Question: For some weird reason, my PyCharm loves to show unresolved errors everywhere.
But only with pypy. The source runs just fine, even PyCharm can run the code perfect.
But the red lines everywhere are really annoying.
:
Ps.: I tried the Invalidate cache method, but it didn't help.
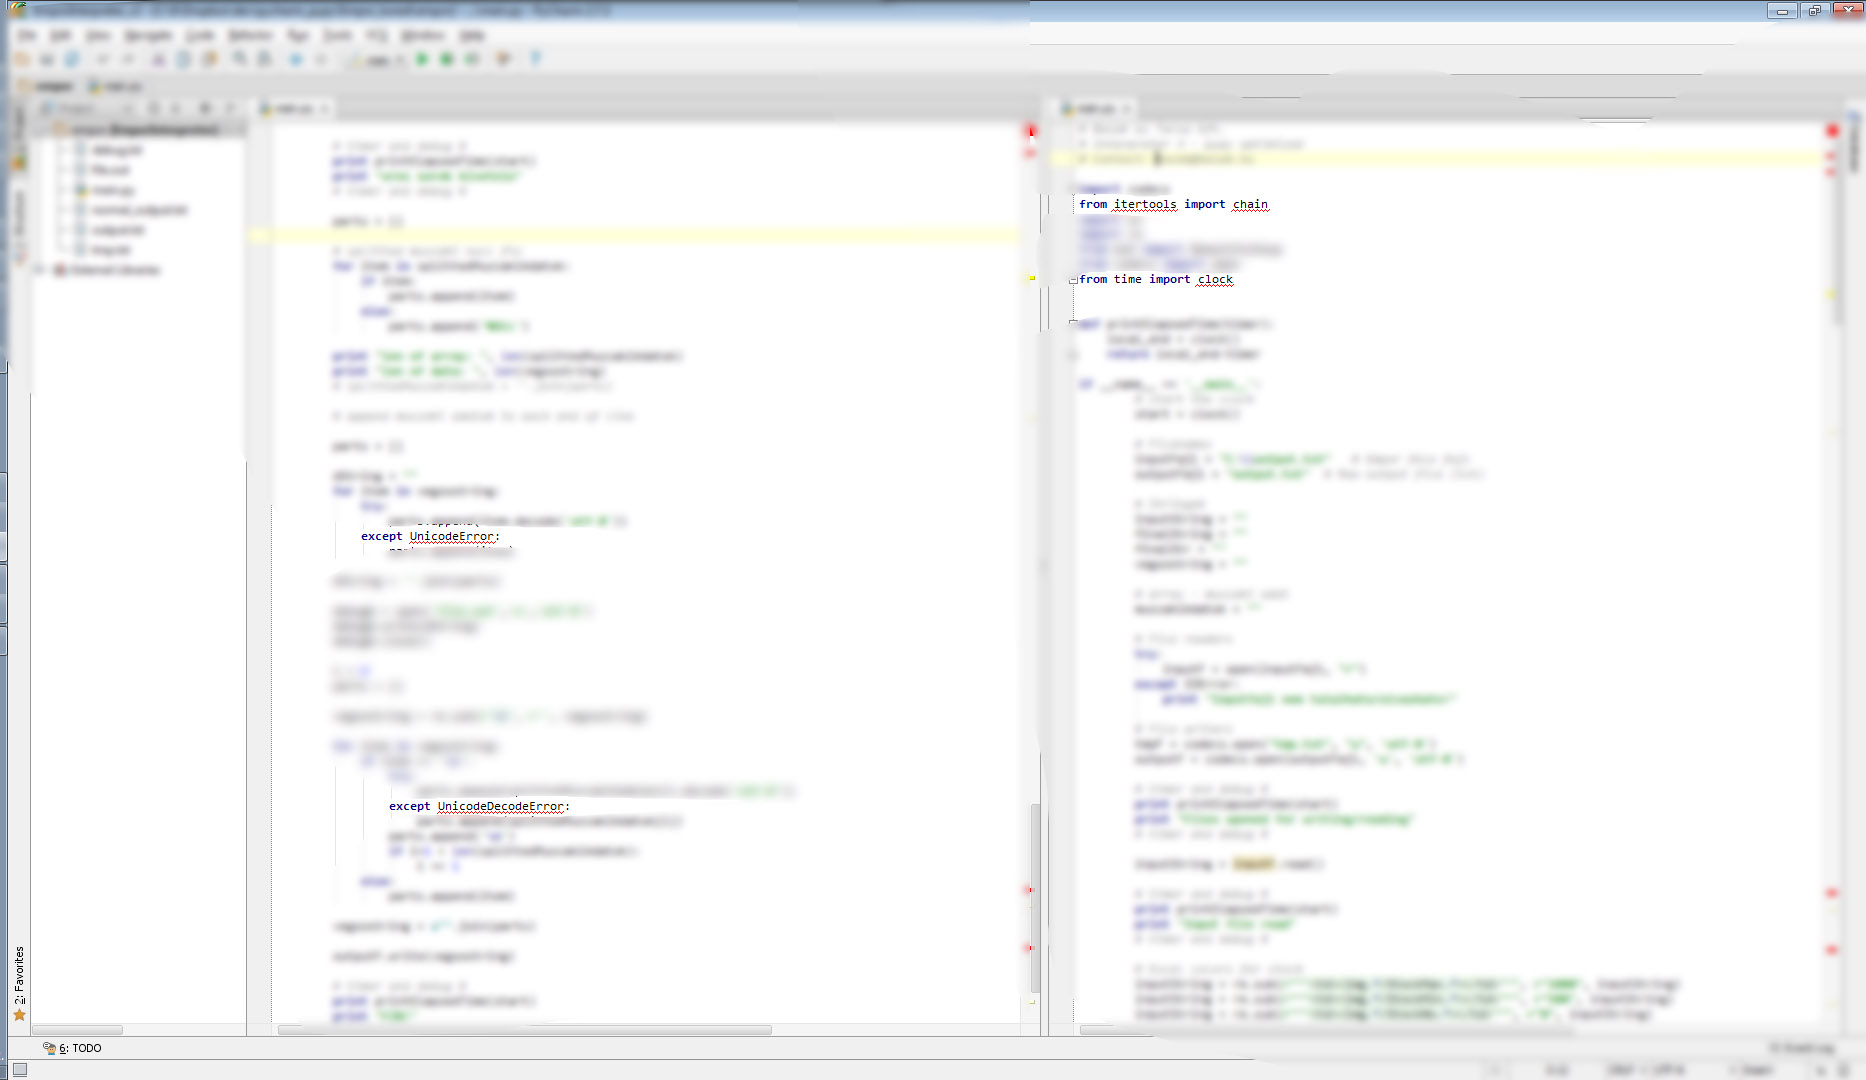
Answer: see <URL>.